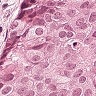
Metastatic tissue present: yes